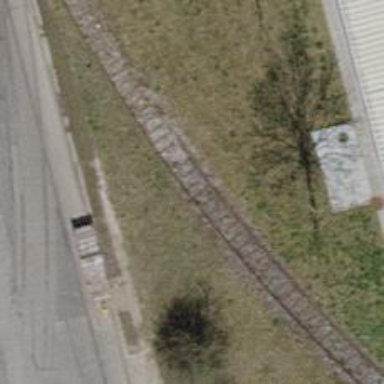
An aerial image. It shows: Disused railway spur with single track.